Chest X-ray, AP view. Patient: 55 years old, sex M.
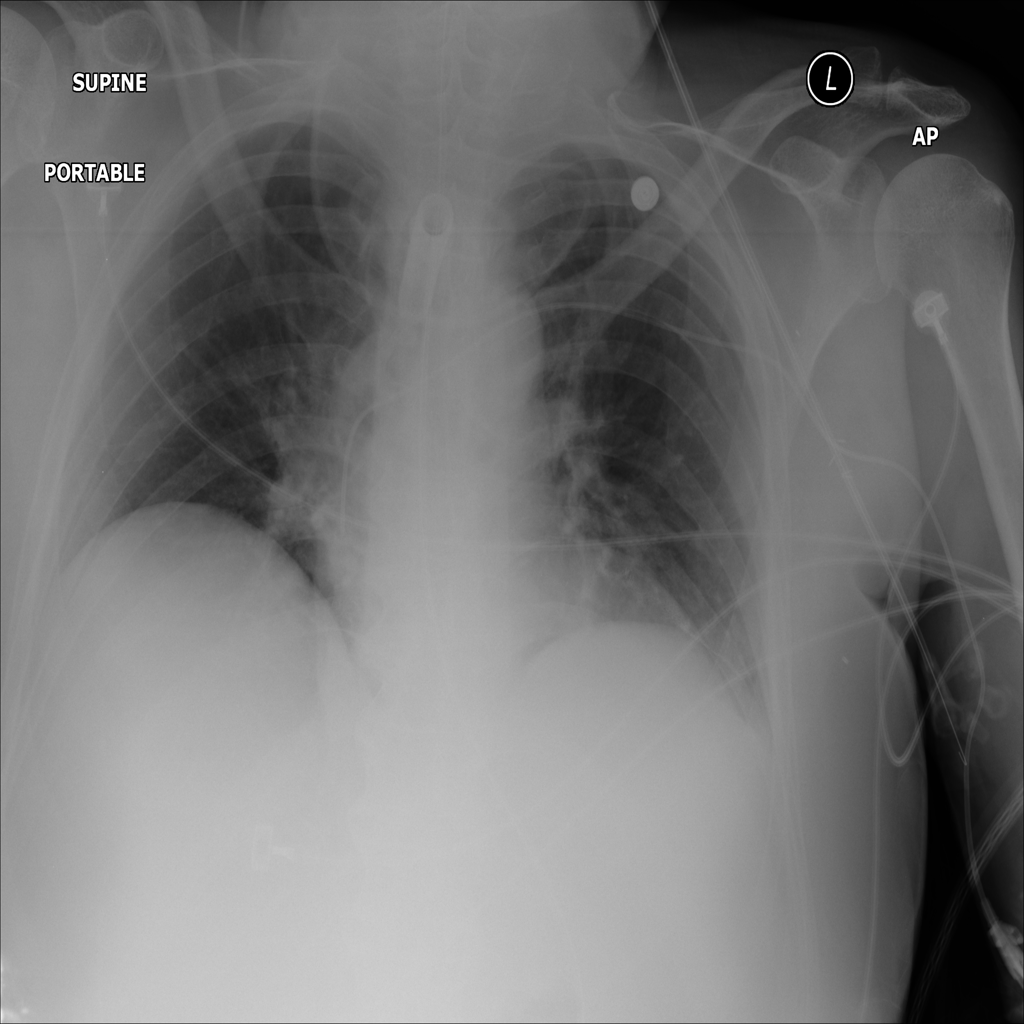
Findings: No Finding